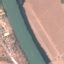
Label: River